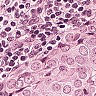
Metastatic tissue present: yes